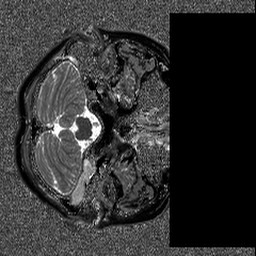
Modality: T1map
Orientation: axial
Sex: female